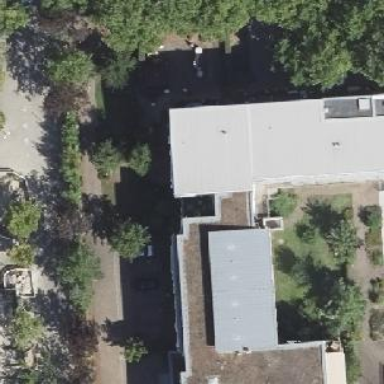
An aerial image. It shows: Café.